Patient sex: F
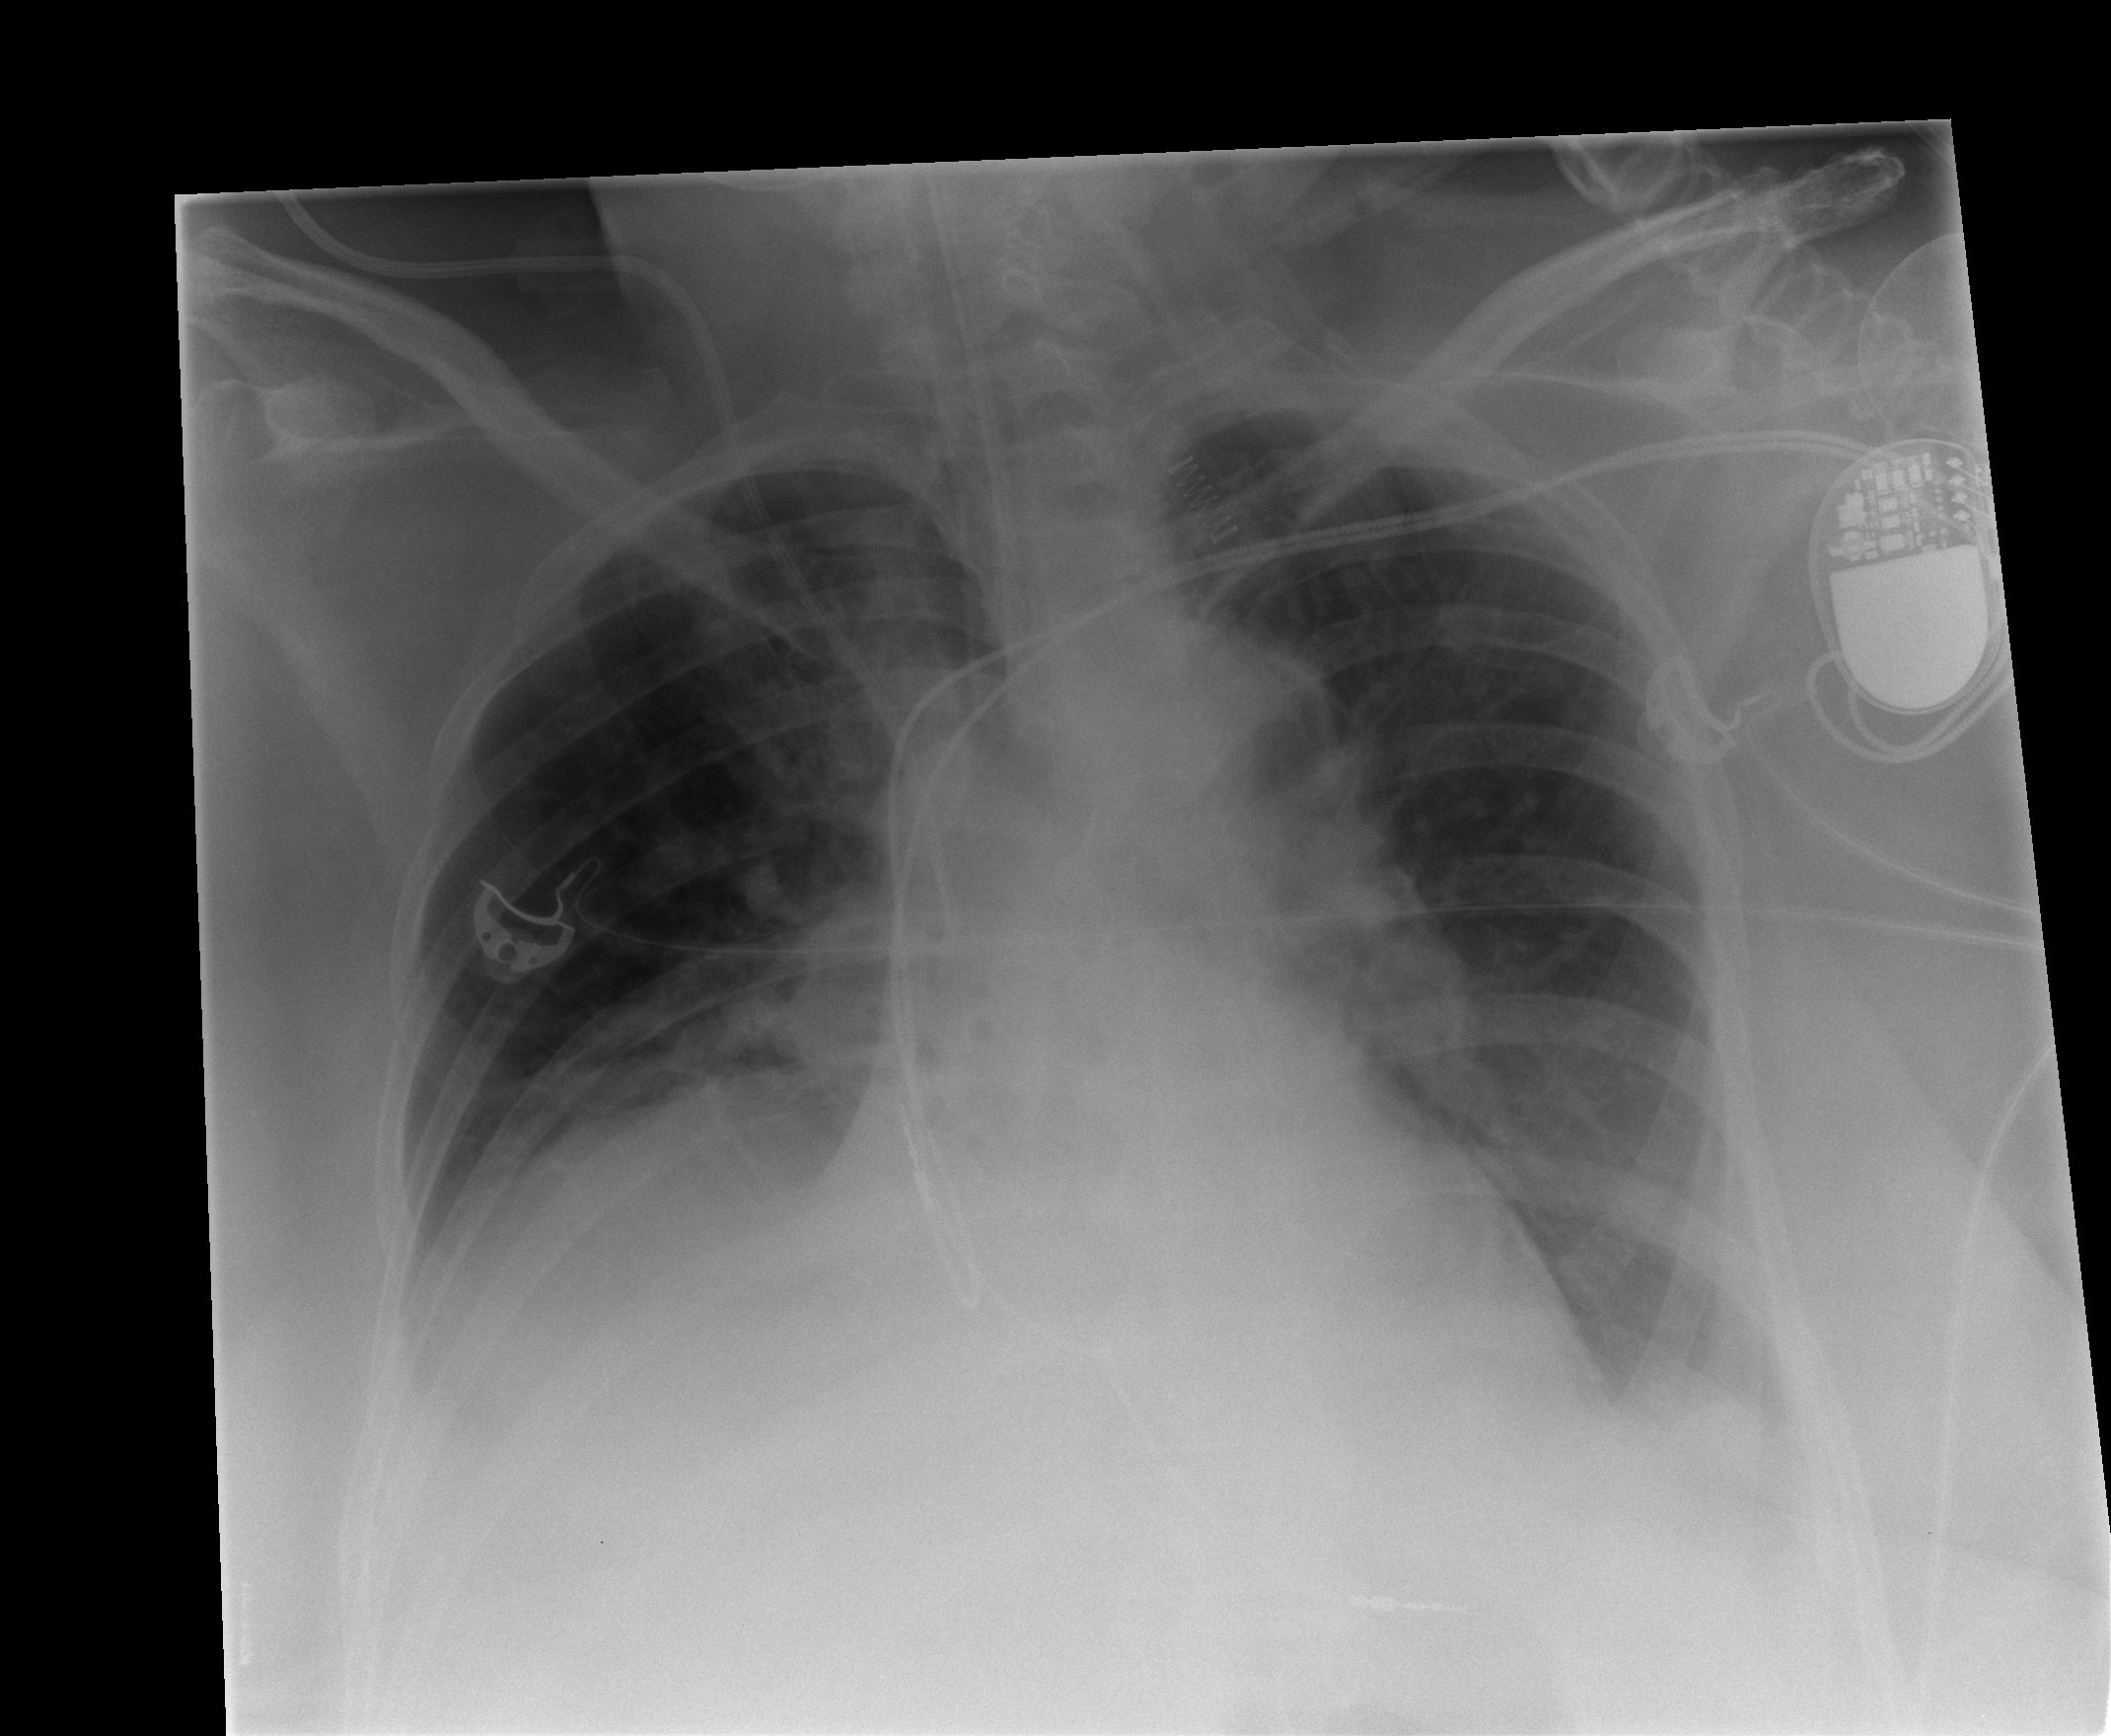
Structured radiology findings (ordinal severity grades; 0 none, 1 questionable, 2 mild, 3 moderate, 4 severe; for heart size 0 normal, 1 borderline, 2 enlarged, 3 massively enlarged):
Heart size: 0
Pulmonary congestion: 0
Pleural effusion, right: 2
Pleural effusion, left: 2
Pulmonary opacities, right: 3
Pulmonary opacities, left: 0
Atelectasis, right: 2
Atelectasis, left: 2